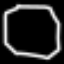
Label: octagon